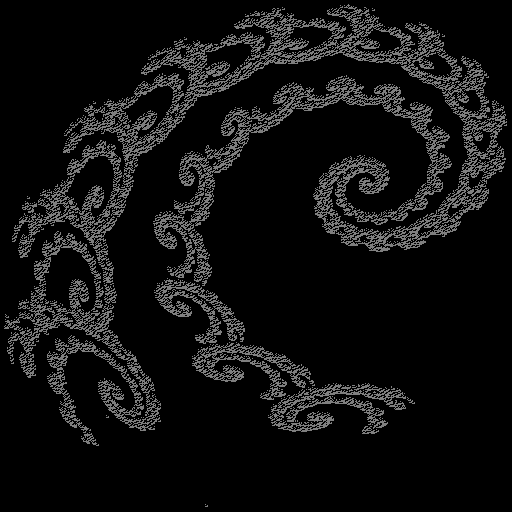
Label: spiral